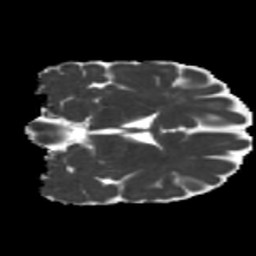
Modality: MD
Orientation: coronal
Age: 39
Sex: female
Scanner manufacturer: siemens
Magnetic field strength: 3 T
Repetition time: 5.25 s
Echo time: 0.08 s